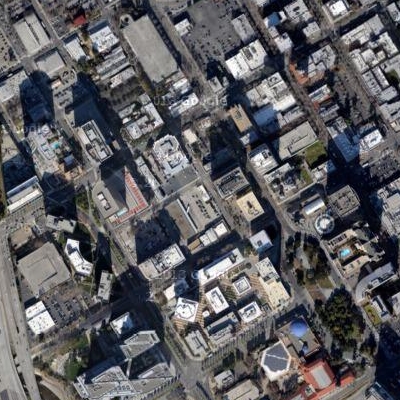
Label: cIndustry